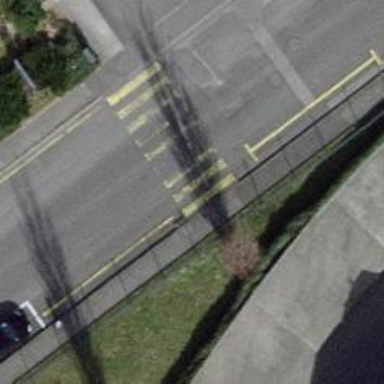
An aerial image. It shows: Marked crossing on footway.